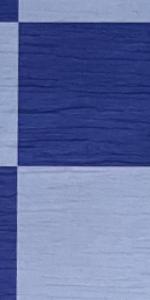
Label: Empty